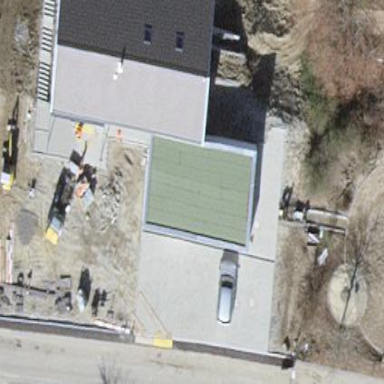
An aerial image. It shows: Garage.